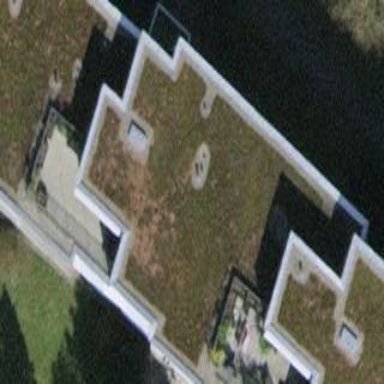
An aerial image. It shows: View of apartment building.